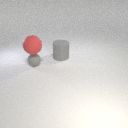
large red rubber sphere above small gray rubber sphere